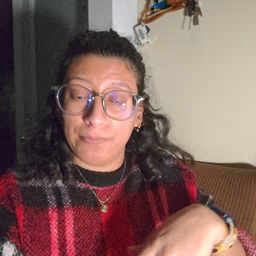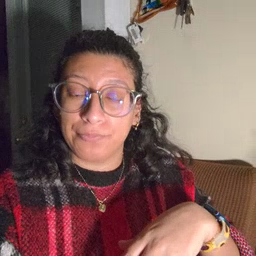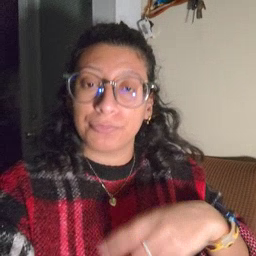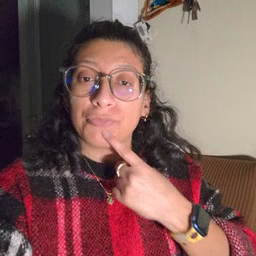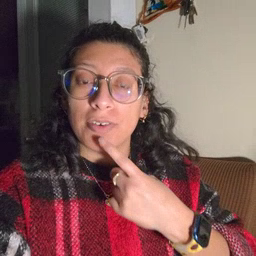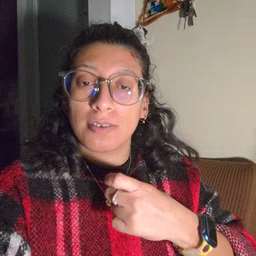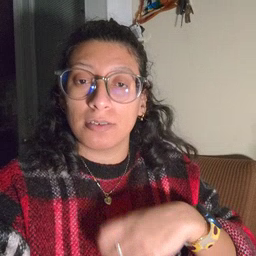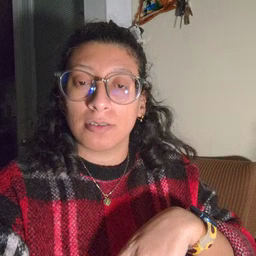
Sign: red